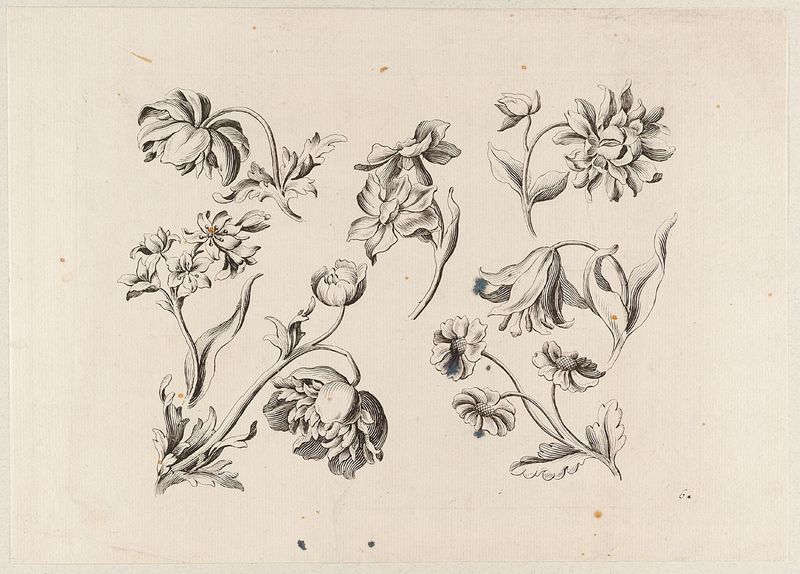
Titel: Streublumen
Künstler: Johann Christoph Schmidhammer
Standort: Hamburg
Institution: Museum für Kunst und Gewerbe Hamburg
Schlagwörter: blumen, papier, grafik, graphik, fotografie, photographie, druckgraphik, druckgrafik, stich, kupferstich, botanik, gerippt, reproduktionen, druckerzeugnisse, blüte, ornamentstich